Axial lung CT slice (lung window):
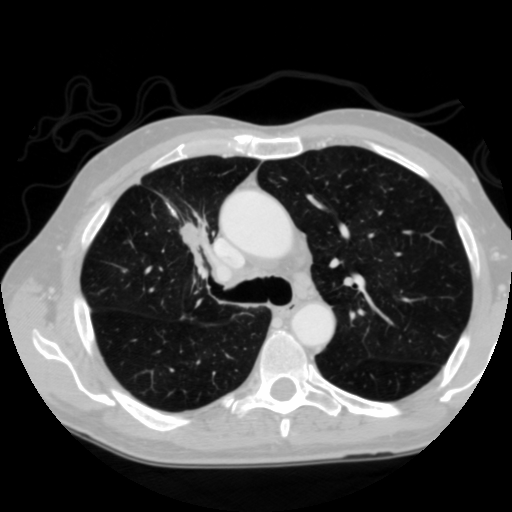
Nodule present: no